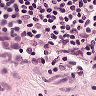
Metastatic tissue present: no